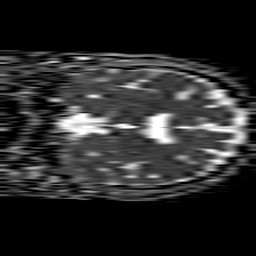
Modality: ADC
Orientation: coronal
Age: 47
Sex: male
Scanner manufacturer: philips
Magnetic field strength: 1.5 T
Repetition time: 4.6 s
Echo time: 0.08517 s